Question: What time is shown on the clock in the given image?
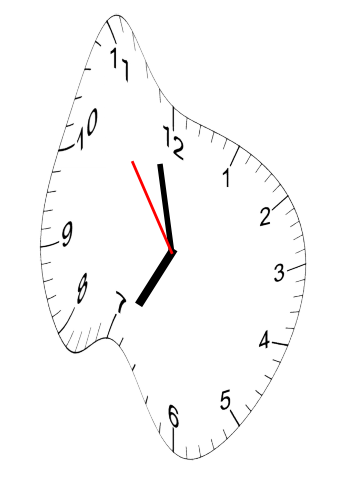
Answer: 06:57:54